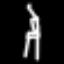
Label: chair